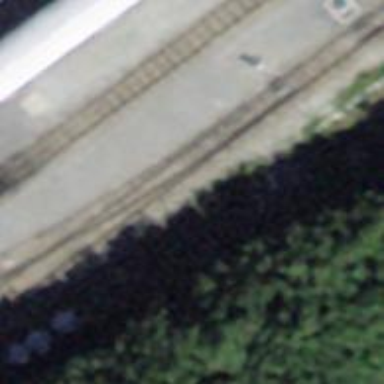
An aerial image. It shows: Narrow-gauge preserved railway siding.